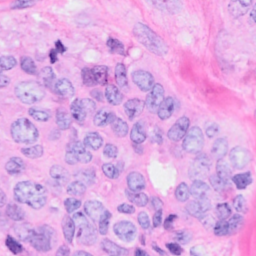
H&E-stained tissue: Breast